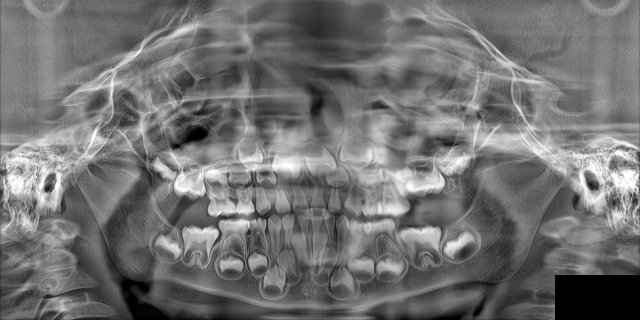
child